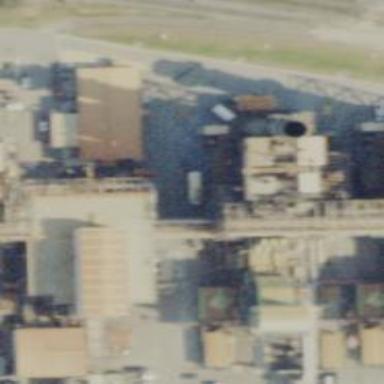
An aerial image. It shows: Gas turbine generator is in use.